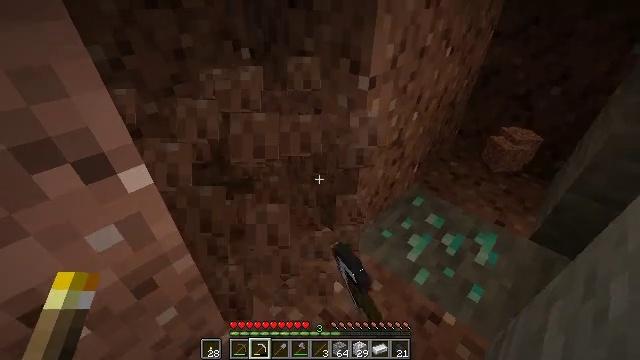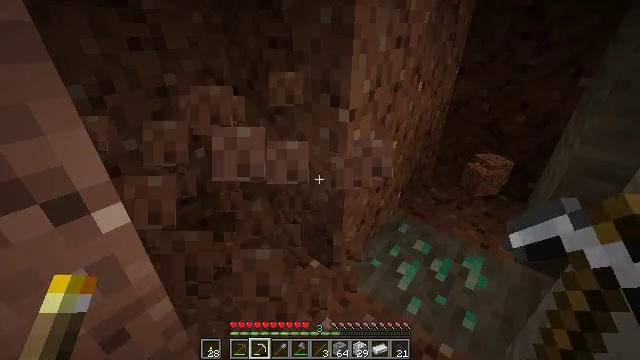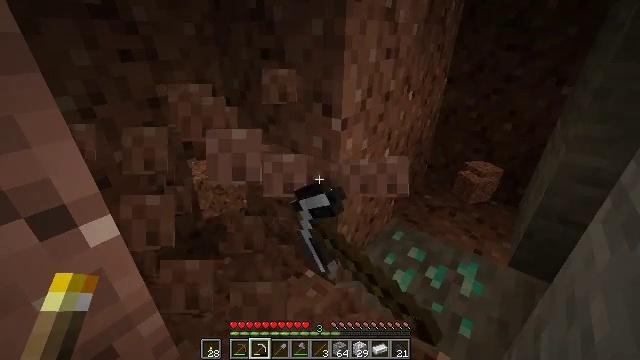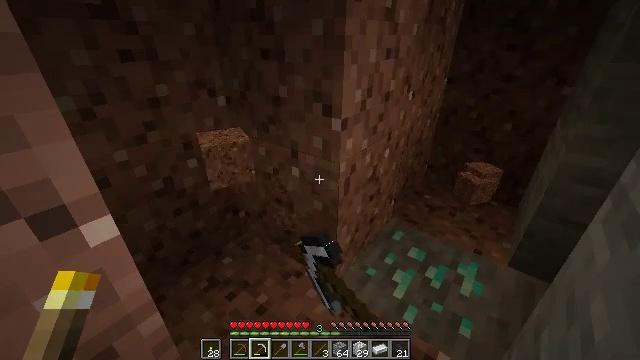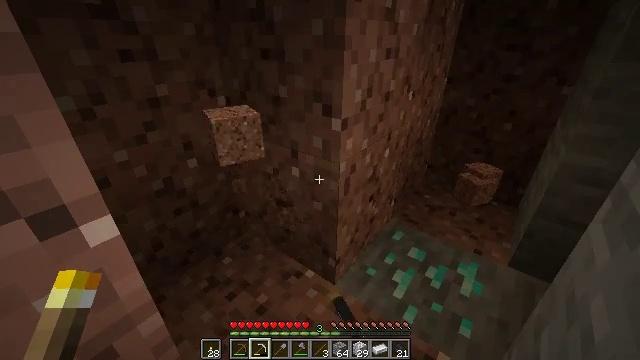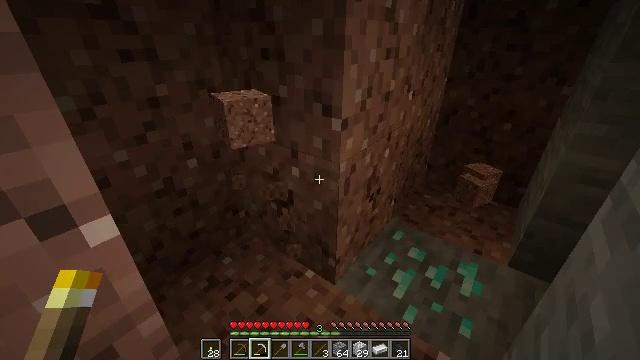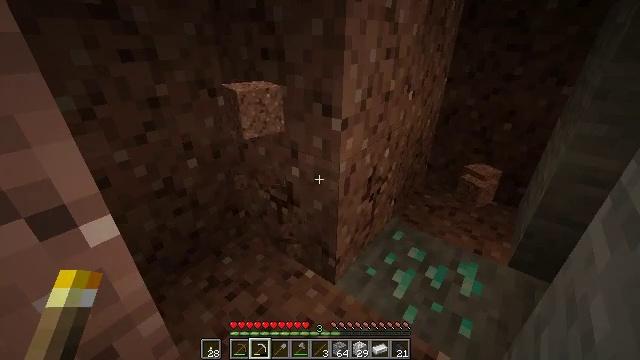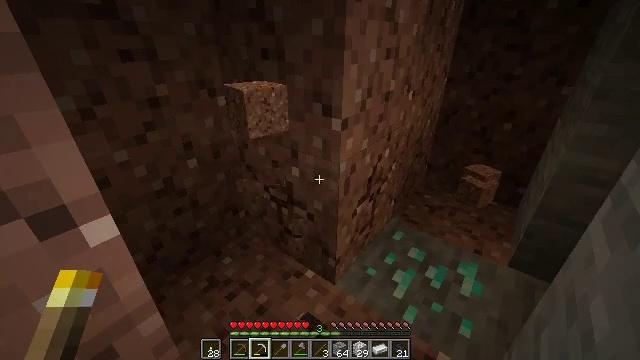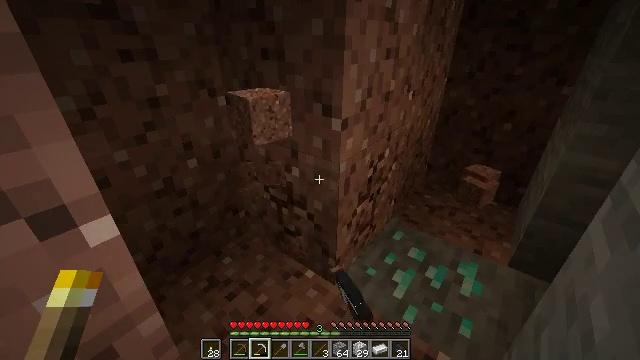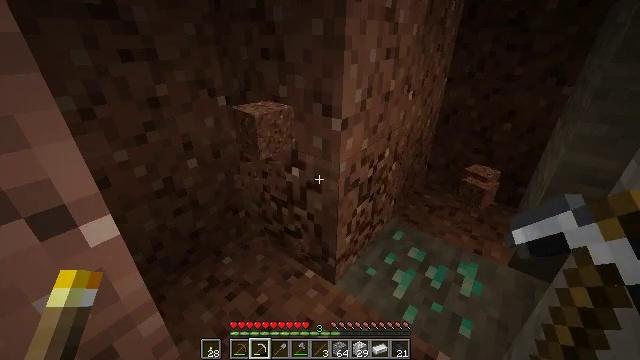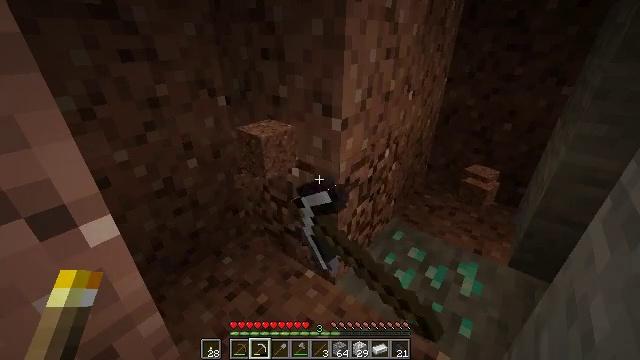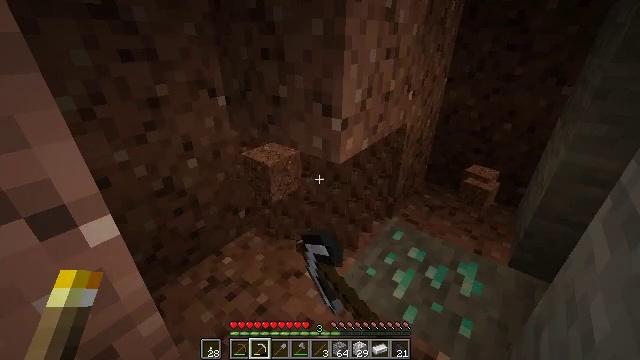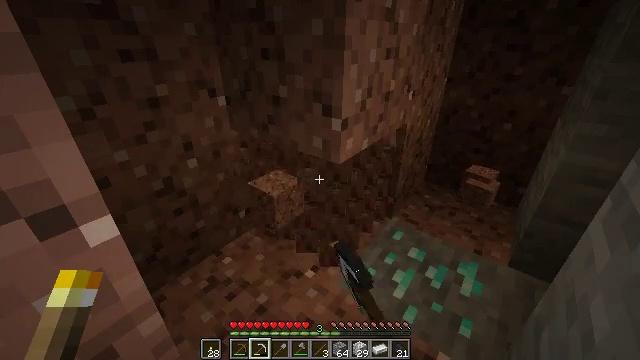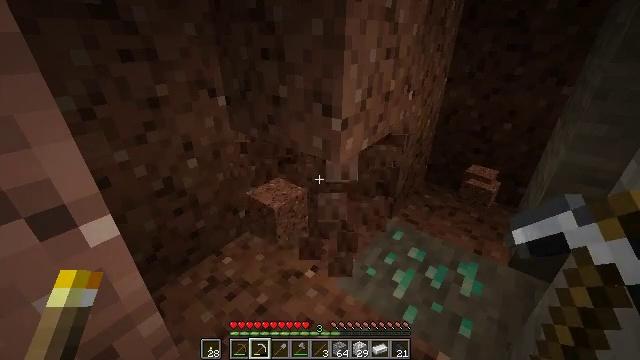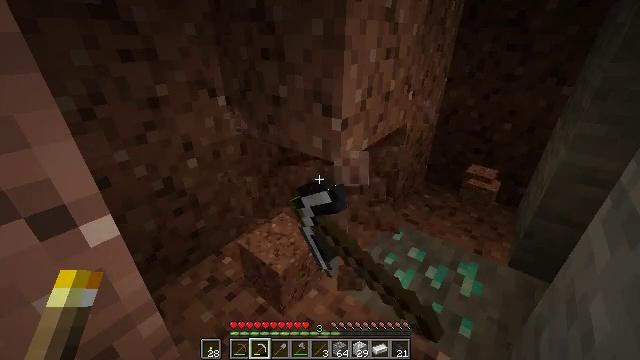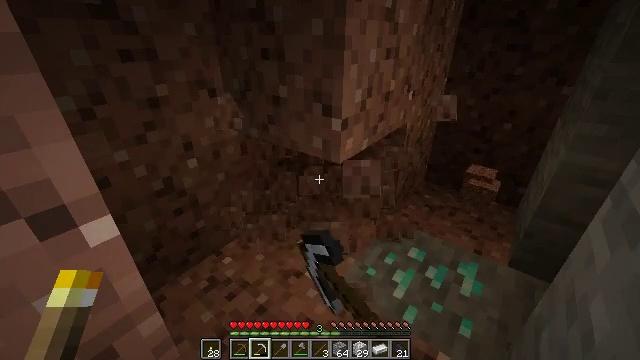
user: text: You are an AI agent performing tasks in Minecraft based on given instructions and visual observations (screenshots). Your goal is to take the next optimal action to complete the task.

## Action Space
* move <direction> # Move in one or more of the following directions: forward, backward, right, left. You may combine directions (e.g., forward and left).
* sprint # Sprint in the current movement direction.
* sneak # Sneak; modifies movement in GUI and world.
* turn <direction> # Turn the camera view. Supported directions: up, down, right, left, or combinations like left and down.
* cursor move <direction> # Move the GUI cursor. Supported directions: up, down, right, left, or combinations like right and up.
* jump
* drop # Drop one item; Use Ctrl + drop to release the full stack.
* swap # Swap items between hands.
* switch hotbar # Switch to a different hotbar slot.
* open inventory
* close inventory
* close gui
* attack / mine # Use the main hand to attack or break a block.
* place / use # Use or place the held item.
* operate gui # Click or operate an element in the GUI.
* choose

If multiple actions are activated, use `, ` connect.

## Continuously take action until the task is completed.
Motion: motion action
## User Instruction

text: Collect granite for building materials.
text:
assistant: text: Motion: turn right and up, attack / mine
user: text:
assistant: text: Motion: turn right and up, attack / mine
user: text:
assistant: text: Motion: attack / mine
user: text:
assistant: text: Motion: attack / mine
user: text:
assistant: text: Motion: attack / mine
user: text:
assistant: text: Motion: attack / mine
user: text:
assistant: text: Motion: attack / mine
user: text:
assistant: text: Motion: attack / mine
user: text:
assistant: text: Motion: attack / mine
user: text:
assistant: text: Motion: attack / mine
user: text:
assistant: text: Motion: attack / mine
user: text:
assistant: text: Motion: attack / mine
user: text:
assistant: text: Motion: attack / mine
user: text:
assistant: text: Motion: attack / mine
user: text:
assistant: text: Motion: attack / mine
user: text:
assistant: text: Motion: attack / mine
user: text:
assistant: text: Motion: turn right and up, attack / mine
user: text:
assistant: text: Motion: turn right and up, attack / mine
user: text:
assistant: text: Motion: turn up, attack / mine
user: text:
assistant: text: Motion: move forward, attack / mine
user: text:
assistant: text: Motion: move forward, attack / mine
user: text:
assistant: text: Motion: move forward, attack / mine
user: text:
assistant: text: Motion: move forward, attack / mine
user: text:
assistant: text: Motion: attack / mine
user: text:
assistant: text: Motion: attack / mine
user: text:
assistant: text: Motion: attack / mine
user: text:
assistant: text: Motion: attack / mine
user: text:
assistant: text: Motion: attack / mine
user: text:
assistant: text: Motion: attack / mine
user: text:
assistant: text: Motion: attack / mine